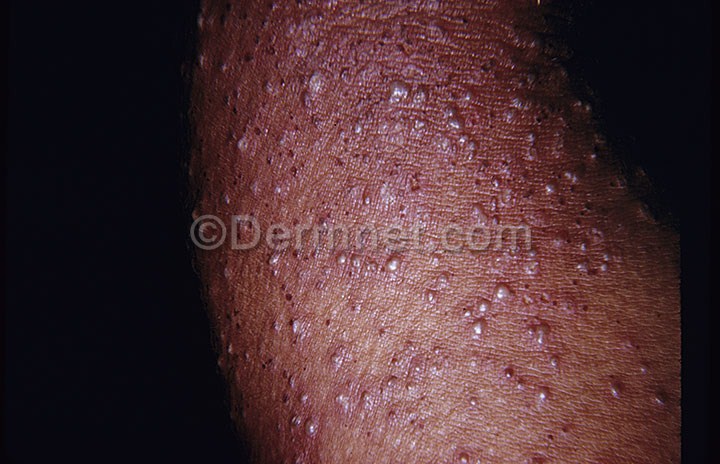
Disease: Scabies Lyme Disease and other Infestations and Bites